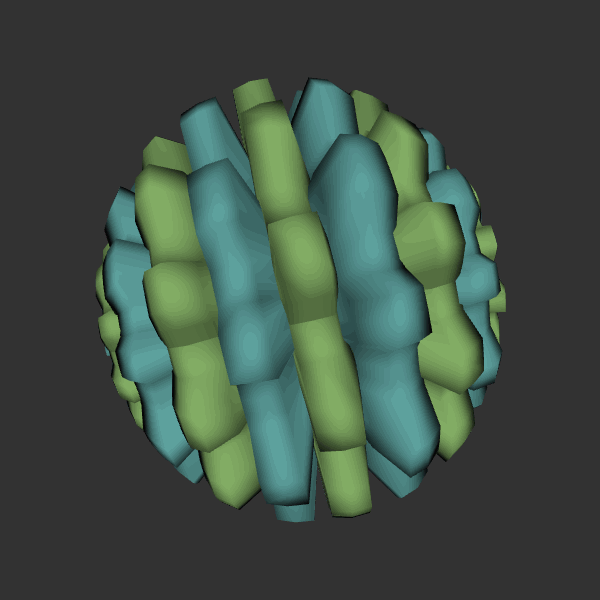
Background: dark